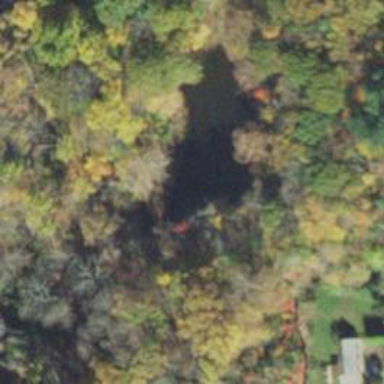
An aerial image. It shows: Pond with natural water.